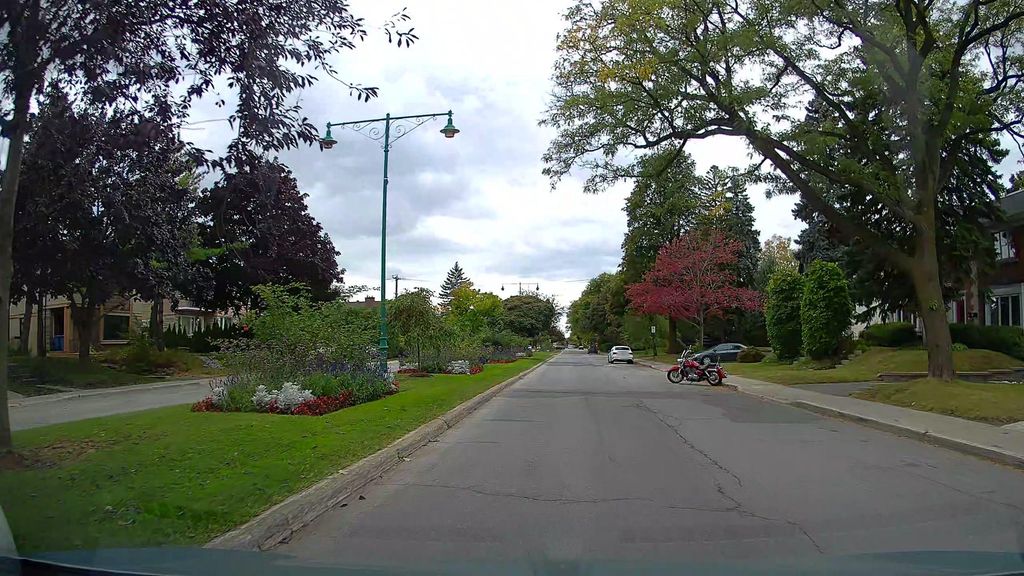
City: montreal